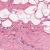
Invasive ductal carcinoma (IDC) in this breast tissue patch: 0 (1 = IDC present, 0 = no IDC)